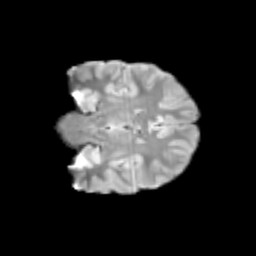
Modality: T2w
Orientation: coronal
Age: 10
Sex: male
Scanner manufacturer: siemens
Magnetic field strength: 3 T
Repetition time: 3.8 s
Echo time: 0.07 s